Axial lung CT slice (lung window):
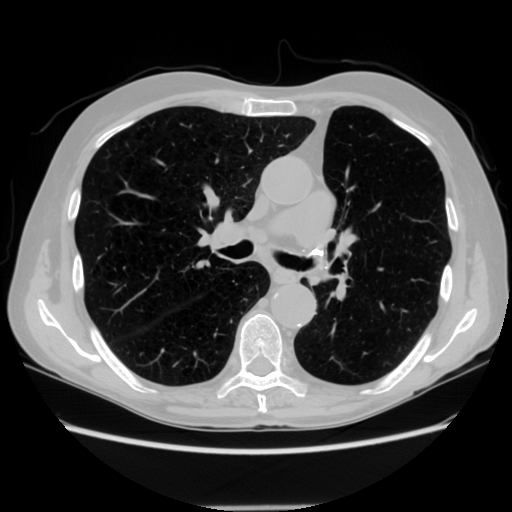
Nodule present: no